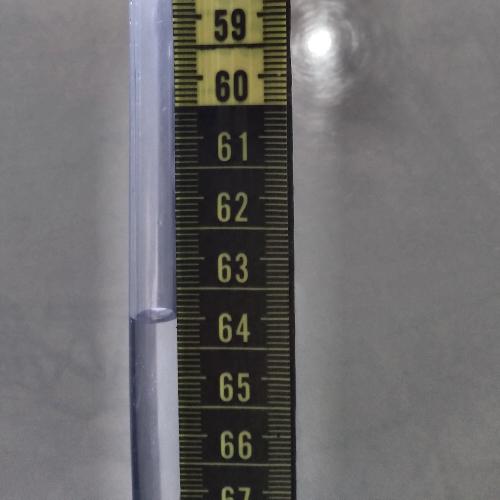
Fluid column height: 64.0 cm